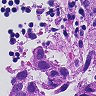
Metastatic tissue present: yes